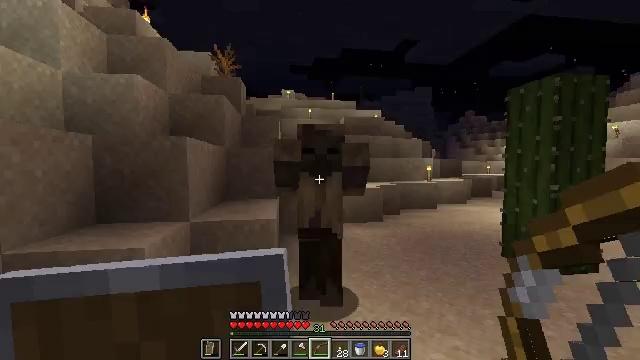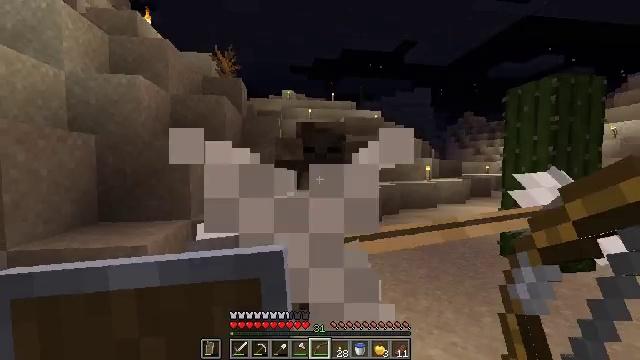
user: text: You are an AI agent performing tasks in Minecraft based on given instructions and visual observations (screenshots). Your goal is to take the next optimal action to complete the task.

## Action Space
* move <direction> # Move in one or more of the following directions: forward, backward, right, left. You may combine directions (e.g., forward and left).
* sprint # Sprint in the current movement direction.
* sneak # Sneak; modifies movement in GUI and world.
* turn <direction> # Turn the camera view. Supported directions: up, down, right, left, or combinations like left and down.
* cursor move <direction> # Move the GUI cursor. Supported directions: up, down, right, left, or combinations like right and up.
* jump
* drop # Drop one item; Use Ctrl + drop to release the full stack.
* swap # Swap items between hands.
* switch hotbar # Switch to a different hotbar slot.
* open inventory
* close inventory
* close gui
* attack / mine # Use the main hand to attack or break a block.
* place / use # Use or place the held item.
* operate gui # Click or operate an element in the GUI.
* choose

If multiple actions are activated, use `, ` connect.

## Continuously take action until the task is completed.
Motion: motion action
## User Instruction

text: Eliminate mobs.
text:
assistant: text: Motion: no_op
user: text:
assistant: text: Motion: no_op